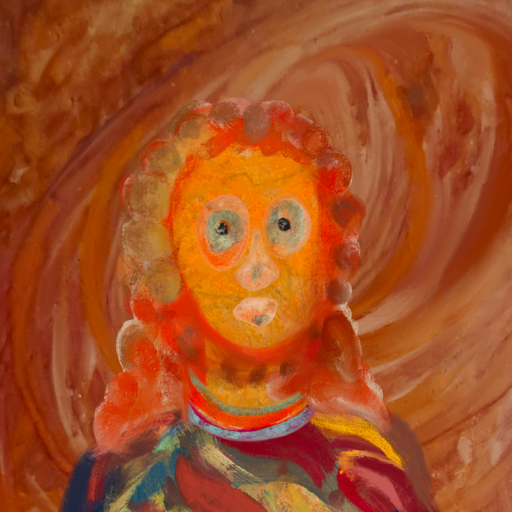
Background: Pious_Lady, Head And Neck Front: Sisters, Face Front: Childish, Bust: Mother_And_Son_Son, Hair Front: Rupkatha, Head Accessory: Blank, Second Necklace: Blank, Necklace: Sisters, Baby: Blank